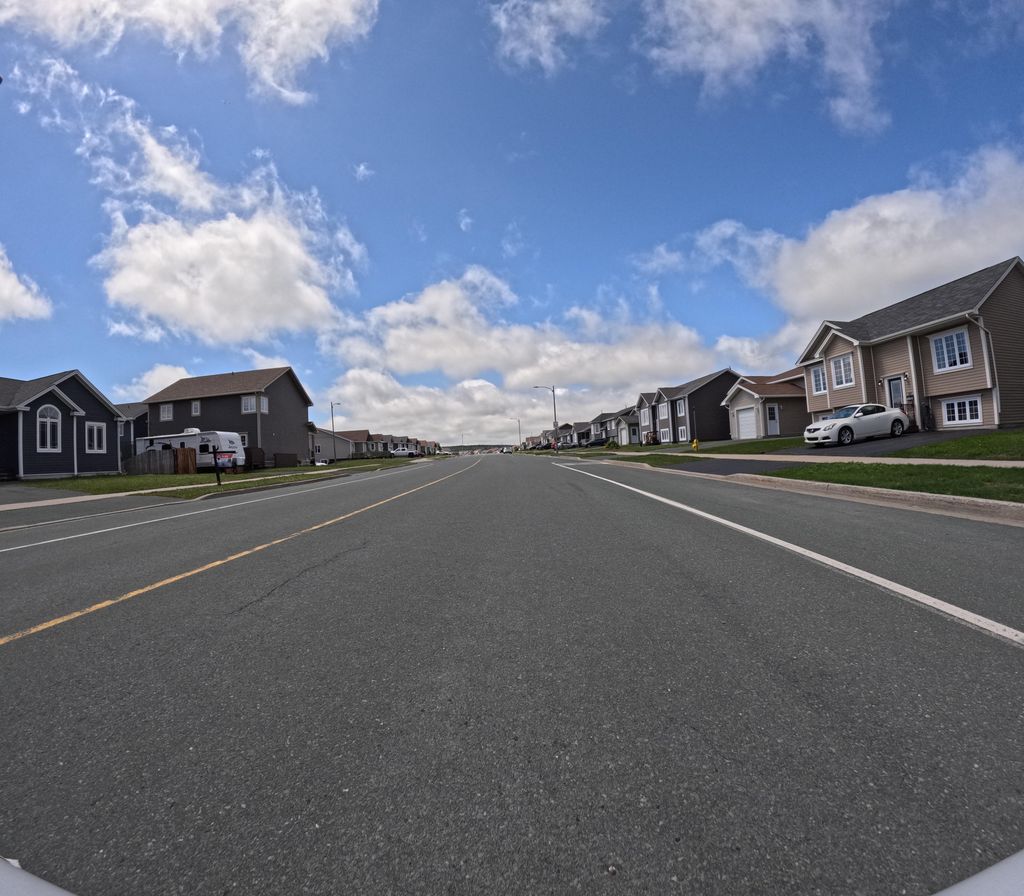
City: st_johns